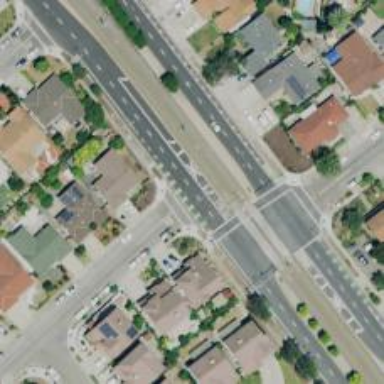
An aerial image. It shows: Primary highway with separate sidewalk.